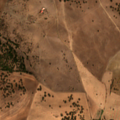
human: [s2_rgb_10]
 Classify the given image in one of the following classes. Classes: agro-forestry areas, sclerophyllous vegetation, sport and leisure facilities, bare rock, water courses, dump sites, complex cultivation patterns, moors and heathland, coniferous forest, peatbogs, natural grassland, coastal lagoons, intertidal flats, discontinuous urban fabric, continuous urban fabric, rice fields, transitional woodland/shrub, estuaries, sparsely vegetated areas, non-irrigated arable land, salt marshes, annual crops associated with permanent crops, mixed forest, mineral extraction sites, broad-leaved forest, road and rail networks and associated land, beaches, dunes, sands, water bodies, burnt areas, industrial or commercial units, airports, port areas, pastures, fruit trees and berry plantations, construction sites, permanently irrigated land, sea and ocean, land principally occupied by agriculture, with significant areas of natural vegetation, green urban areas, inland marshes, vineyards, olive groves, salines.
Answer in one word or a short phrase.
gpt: non-irrigated arable land, pastures, annual crops associated with permanent crops, agro-forestry areas